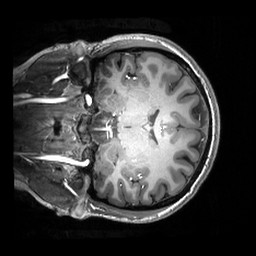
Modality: T1w
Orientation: coronal
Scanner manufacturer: philips
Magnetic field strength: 7 T
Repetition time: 0.008 s
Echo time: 0.001974 s